Interaction volume radius: 5 \u00c5
Interaction volume height: 10 \u00c5
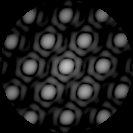
Disorder parameter: 0.02886